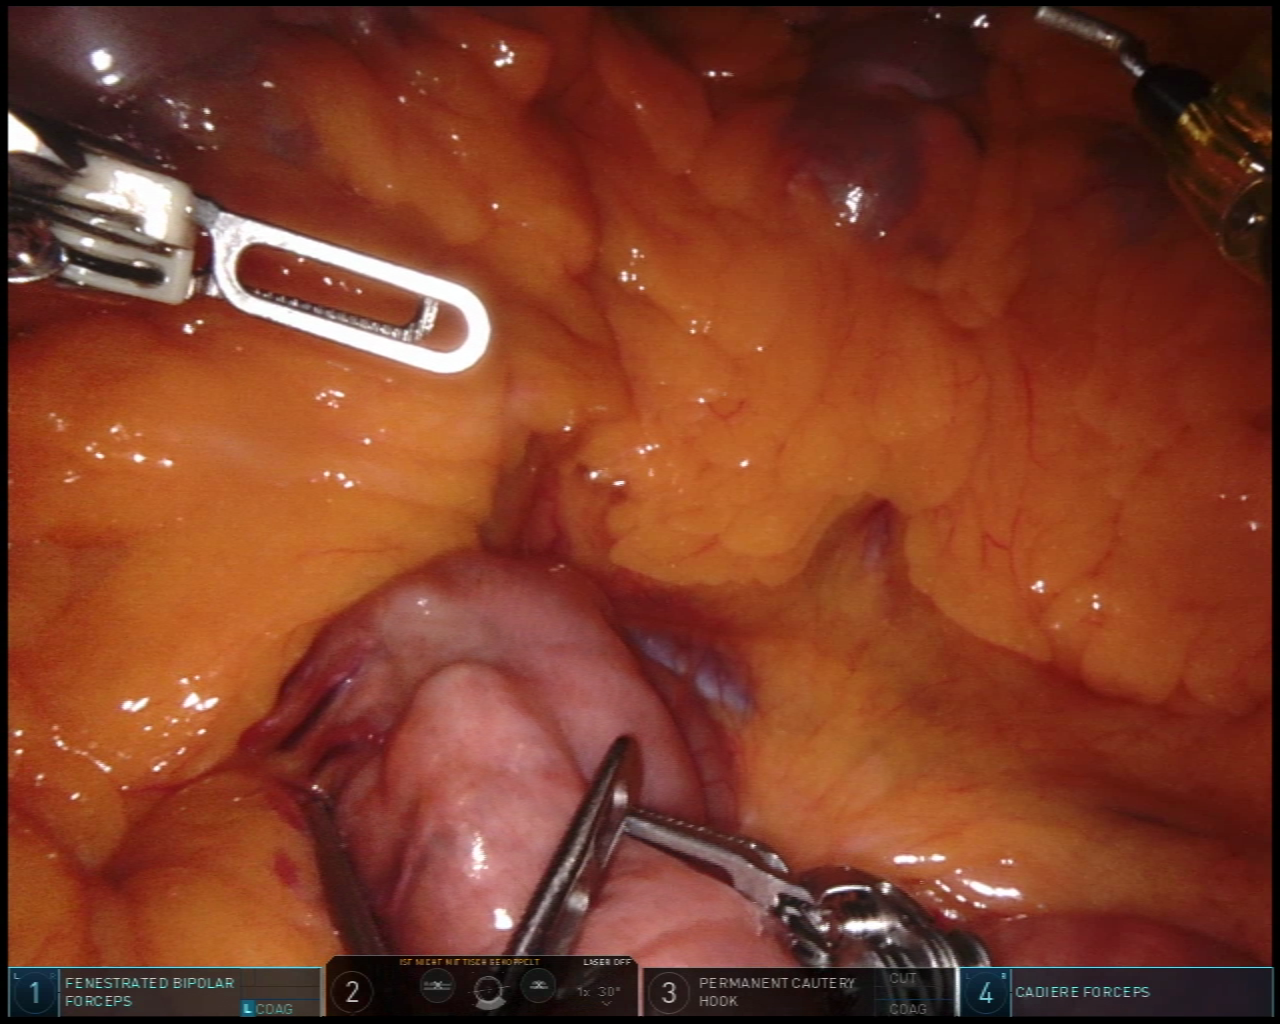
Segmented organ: intestinal_veins
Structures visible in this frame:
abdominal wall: no
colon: yes
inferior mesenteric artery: no
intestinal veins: yes
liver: no
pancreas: no
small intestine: yes
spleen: no
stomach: no
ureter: no
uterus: no
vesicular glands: no